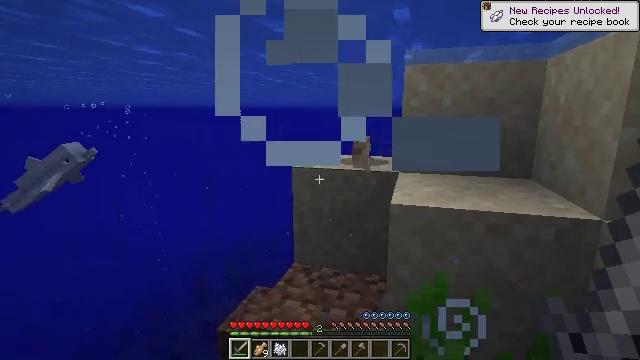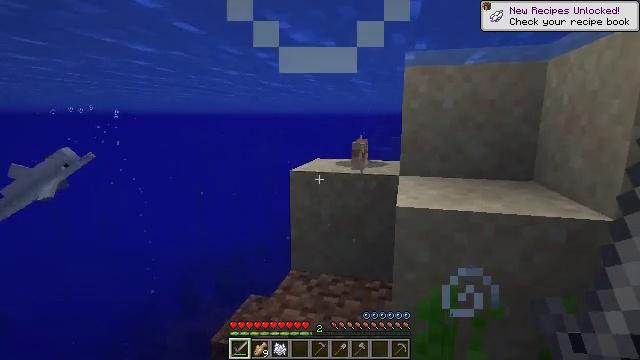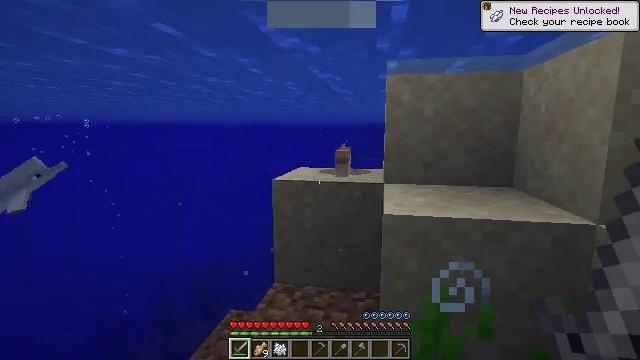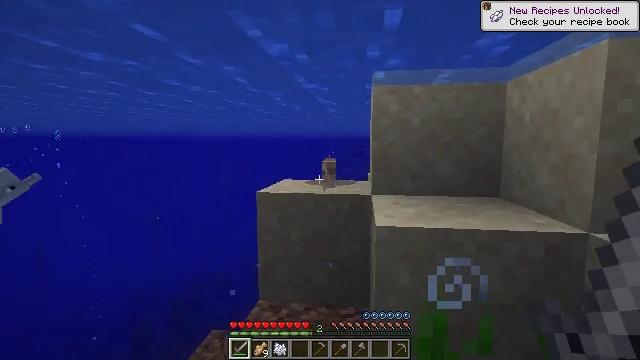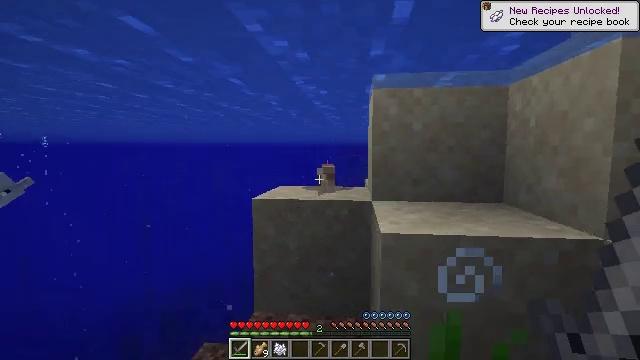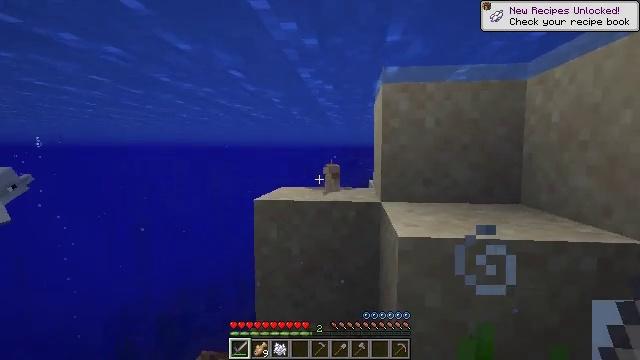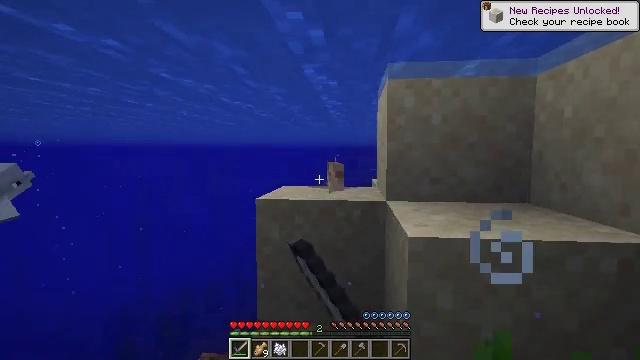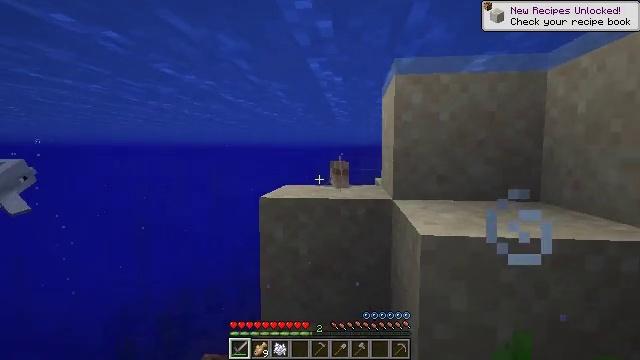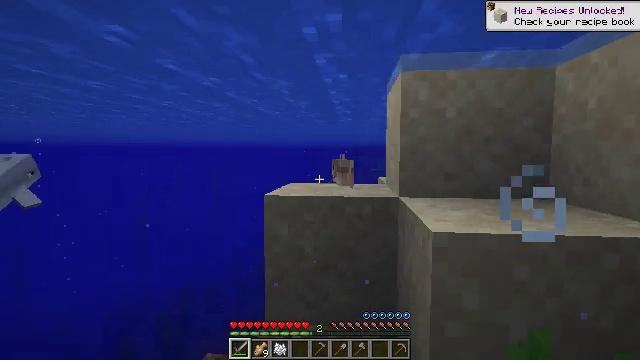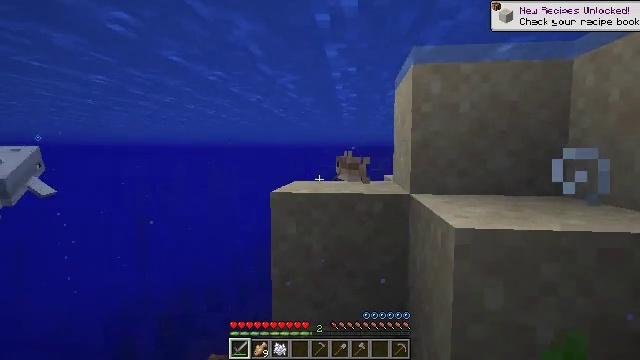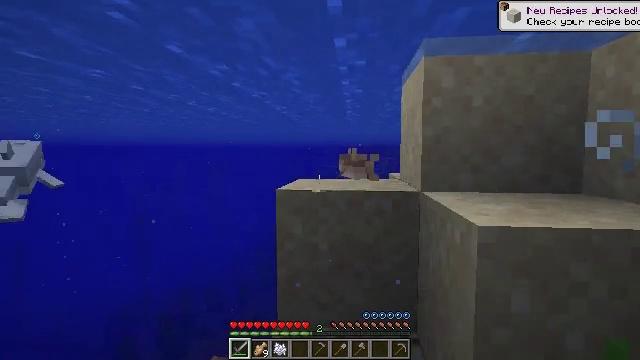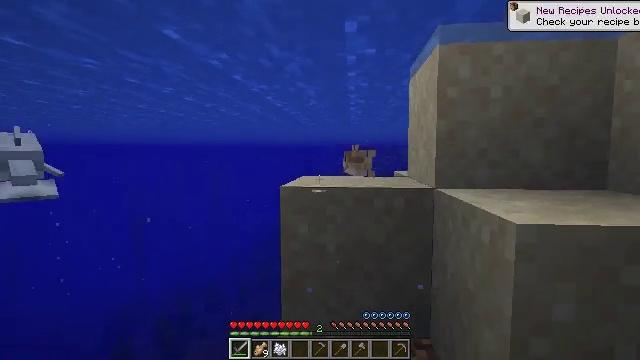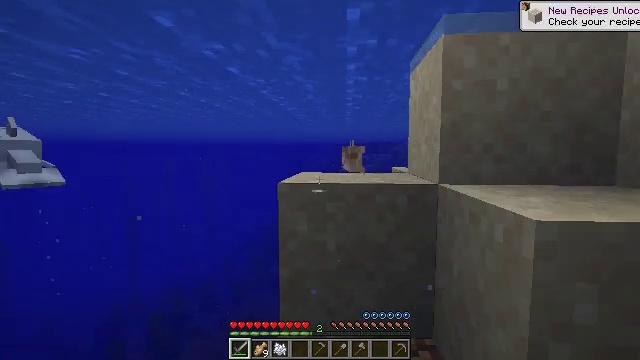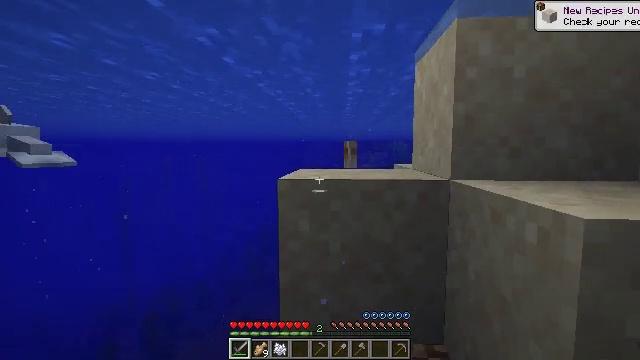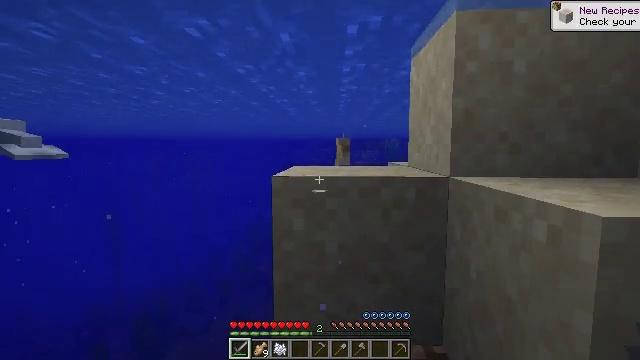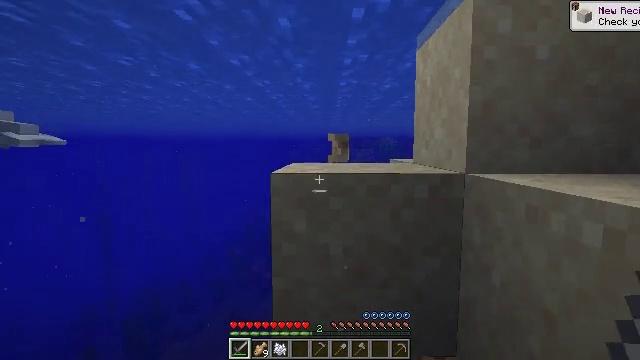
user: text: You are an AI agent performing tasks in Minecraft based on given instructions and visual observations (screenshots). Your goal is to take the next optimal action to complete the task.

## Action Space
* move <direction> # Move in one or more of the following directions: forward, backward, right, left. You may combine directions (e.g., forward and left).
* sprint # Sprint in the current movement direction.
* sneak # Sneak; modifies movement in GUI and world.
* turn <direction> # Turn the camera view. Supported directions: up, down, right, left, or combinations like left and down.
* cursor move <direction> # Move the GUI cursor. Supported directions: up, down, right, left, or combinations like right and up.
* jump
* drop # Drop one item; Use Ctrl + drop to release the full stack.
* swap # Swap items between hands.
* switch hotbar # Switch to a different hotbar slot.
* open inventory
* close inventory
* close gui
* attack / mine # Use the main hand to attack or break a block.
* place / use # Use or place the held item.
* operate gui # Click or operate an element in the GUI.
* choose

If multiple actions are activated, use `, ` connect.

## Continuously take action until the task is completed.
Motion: motion action
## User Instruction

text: Kill the cod.
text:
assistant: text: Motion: move forward, turn right and up
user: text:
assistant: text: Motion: move forward, turn right and up
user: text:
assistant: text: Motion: move forward, turn right and up
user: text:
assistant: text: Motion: move forward, turn right and up
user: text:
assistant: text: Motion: move forward, attack / mine
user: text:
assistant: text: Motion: move forward, attack / mine
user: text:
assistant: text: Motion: move forward, attack / mine
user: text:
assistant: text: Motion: move forward
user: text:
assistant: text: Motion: move forward
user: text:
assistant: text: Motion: move forward
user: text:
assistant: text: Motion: move forward
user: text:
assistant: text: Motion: move forward
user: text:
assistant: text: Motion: move forward
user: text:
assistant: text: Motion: move forward, turn right
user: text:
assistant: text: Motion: move forward, turn right
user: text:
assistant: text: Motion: move forward, turn right, jump
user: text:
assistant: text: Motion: move forward, turn right, jump
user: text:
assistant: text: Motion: move forward, turn right, jump
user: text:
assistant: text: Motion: move forward, turn right and down, jump
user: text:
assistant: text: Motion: move forward, turn right and down, jump
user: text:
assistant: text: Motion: move forward, turn down, jump
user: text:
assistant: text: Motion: move forward, turn down
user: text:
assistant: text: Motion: move forward
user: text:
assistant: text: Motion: move forward
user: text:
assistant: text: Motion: move forward
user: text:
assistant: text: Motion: move forward
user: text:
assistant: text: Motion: move forward and move left
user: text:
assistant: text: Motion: move forward and move left, turn right
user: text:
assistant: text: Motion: move forward and move left
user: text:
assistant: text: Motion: move forward and move left, turn right